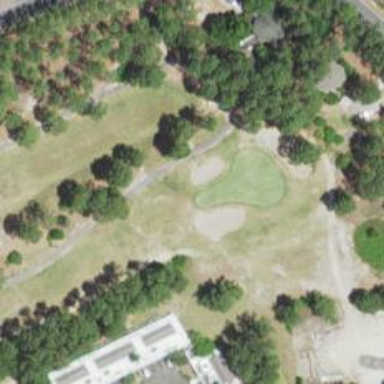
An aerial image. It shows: View of golf hole.